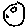
Label: moon